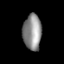
Tissue: lung
Cell type: Endothelial cells
Senescence score: 0.543
Nuclear area (px): 651
Mean DAPI intensity: 140.065